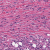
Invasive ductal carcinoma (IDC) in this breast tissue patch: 1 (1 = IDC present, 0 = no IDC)